Field crop: maize
Growth stage: 2
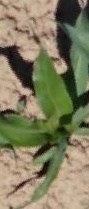
Species: maize